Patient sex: M
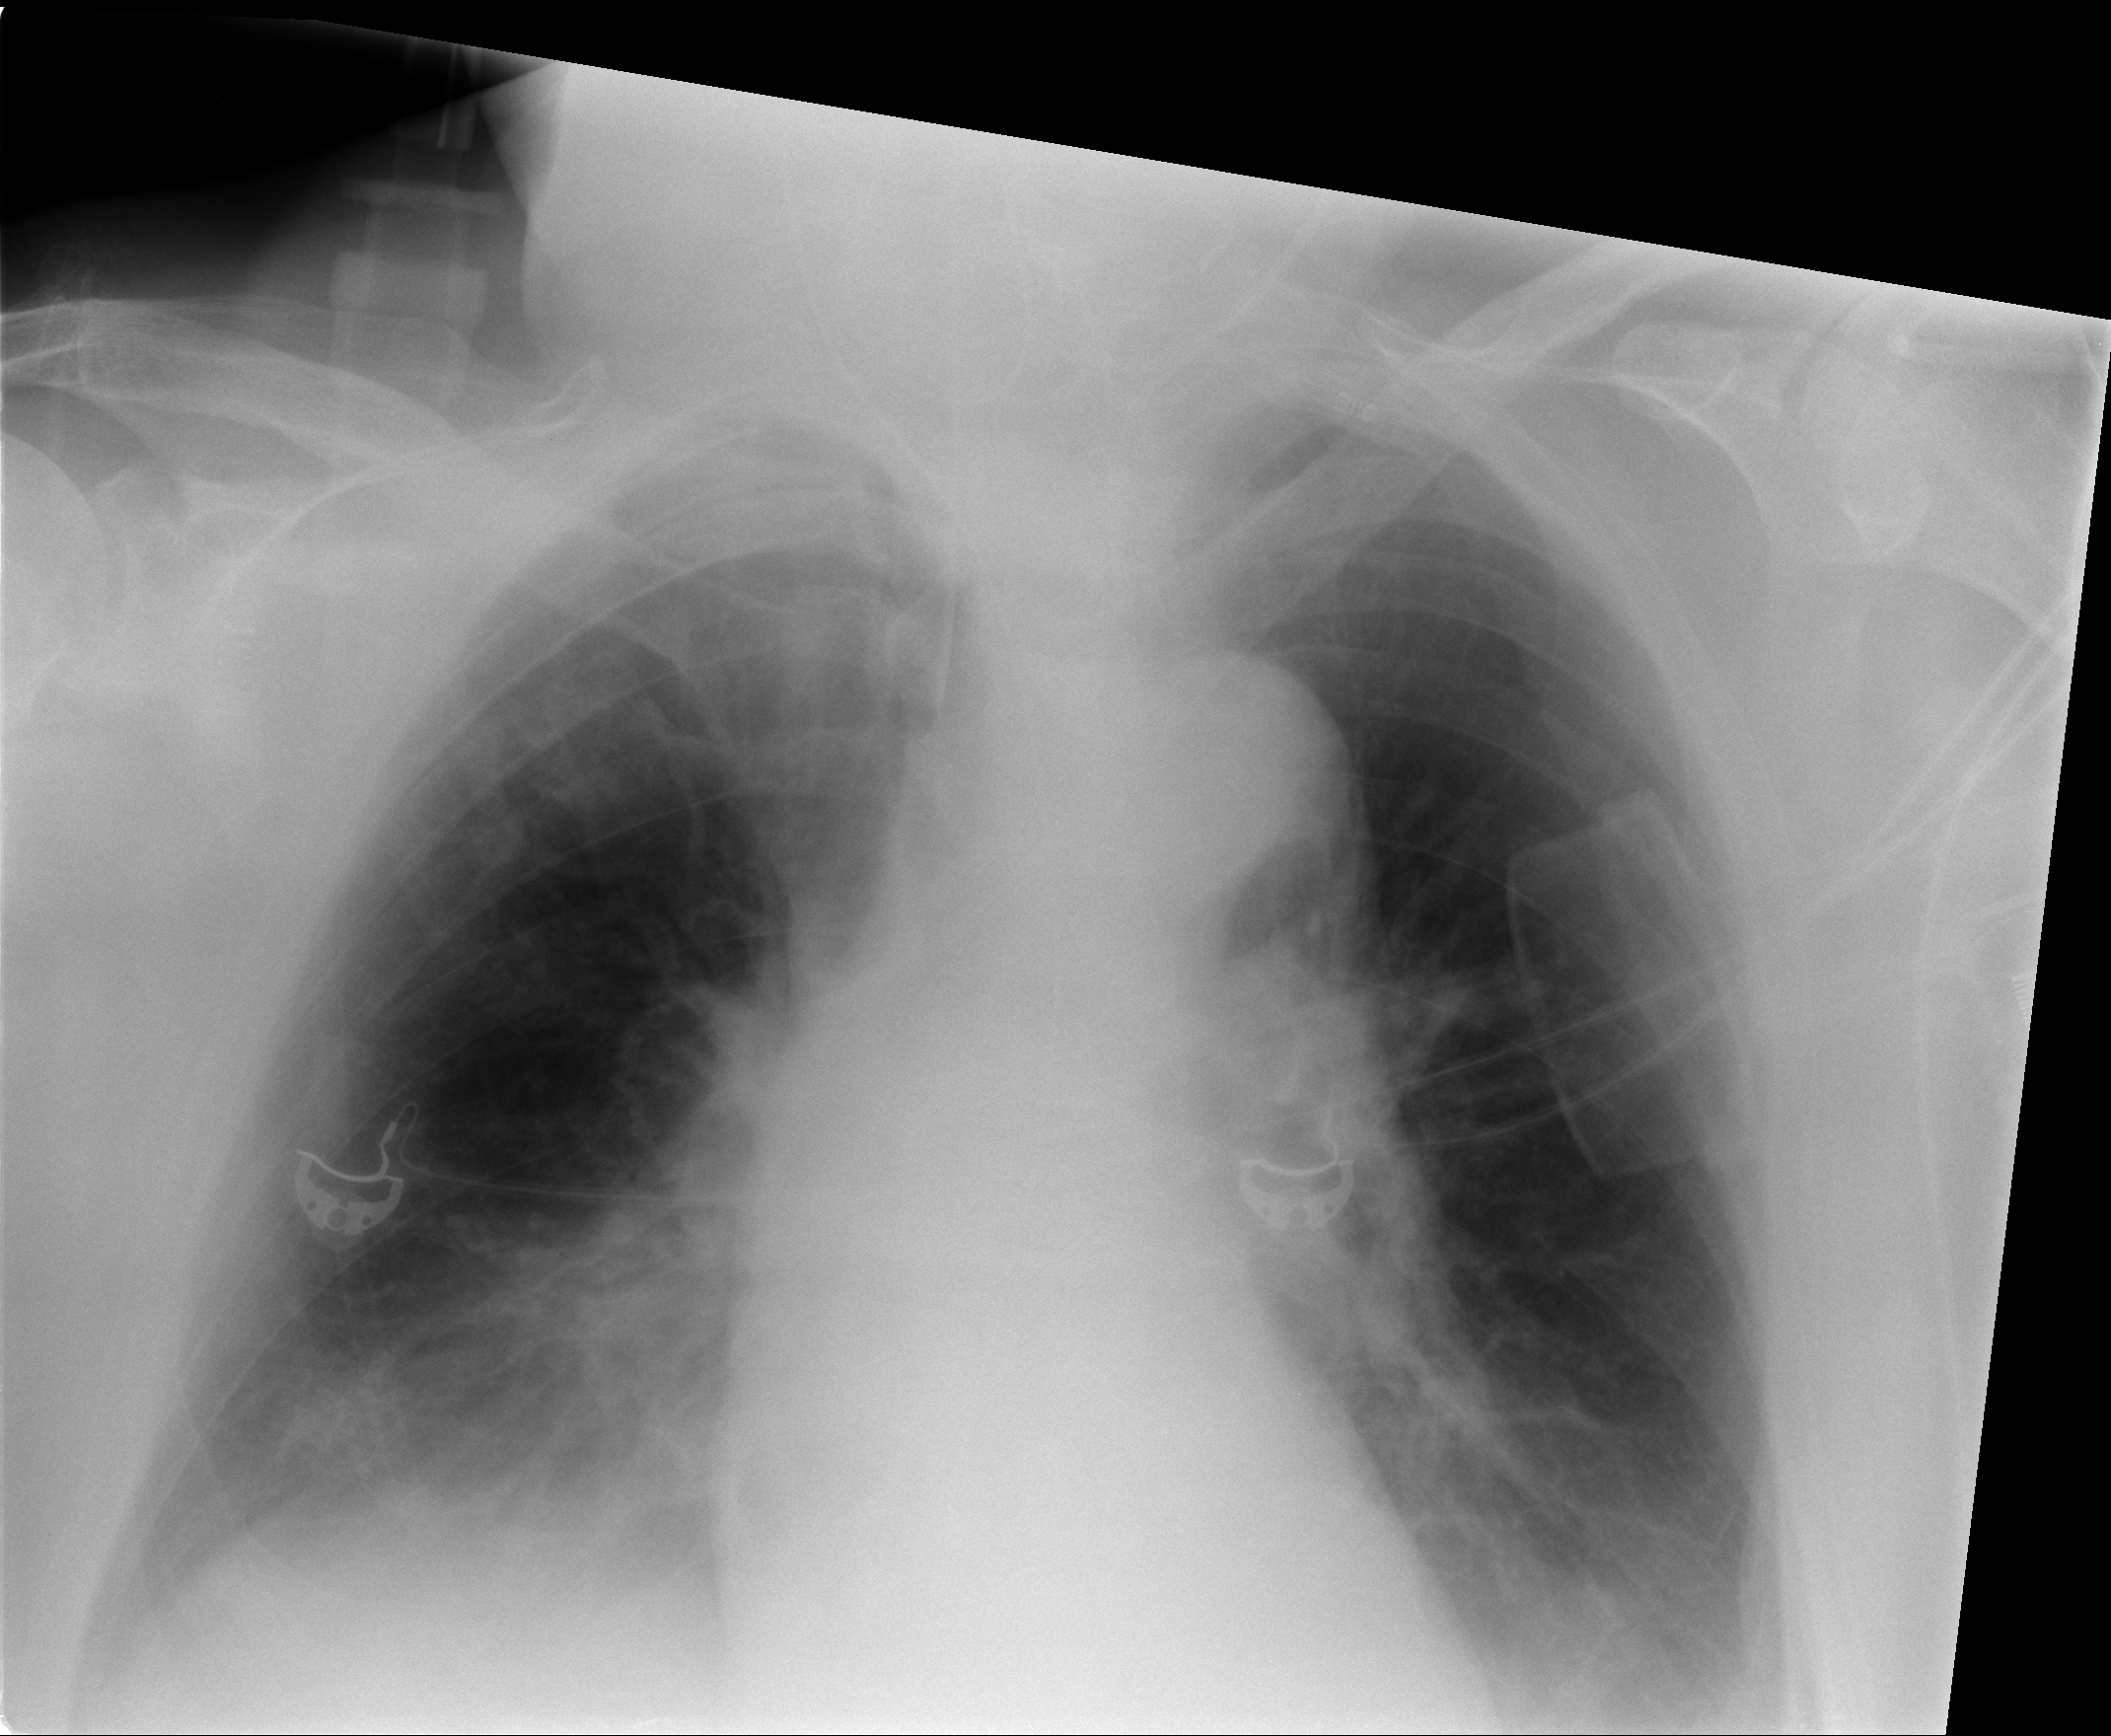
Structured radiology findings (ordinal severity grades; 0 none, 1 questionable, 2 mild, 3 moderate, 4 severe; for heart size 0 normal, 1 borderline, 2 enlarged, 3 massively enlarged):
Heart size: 2
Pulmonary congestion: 2
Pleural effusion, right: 2
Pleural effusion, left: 2
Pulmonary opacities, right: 2
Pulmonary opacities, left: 2
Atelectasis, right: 2
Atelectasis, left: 2